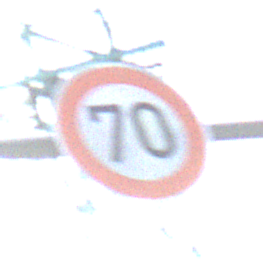
Verkehrszeichen: Geschwindigkeit70
Umgebung: Outdoor, Suburban
Tageszeit: MorningAfternoon
Wetter: PartlyCloudy
Licht: Natural
Jahreszeit: NotSpecified
Kontrast: LowContrast